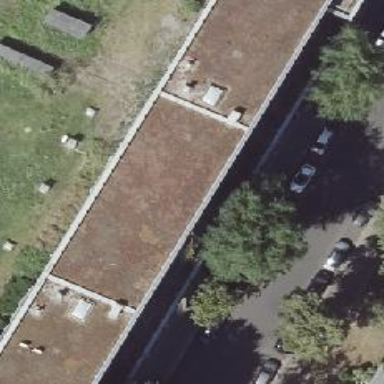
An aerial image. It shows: Building with grey roof and silver walls.